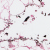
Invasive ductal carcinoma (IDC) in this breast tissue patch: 0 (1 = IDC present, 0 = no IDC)